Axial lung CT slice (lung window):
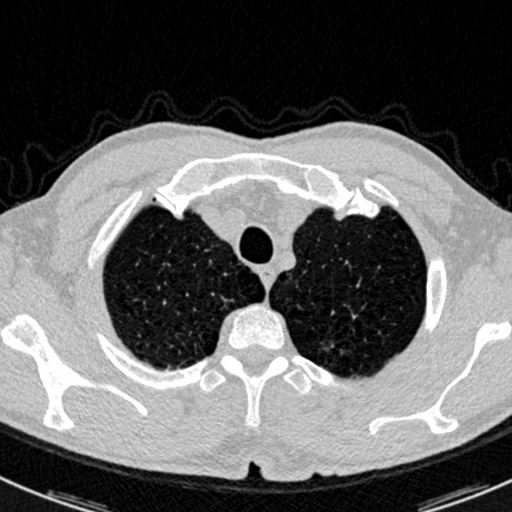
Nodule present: yes
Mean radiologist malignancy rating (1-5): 4